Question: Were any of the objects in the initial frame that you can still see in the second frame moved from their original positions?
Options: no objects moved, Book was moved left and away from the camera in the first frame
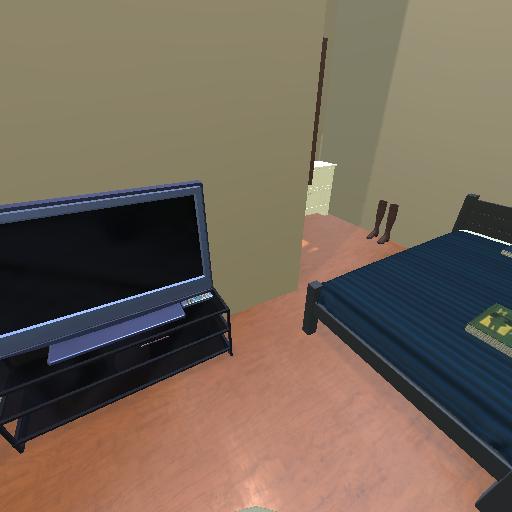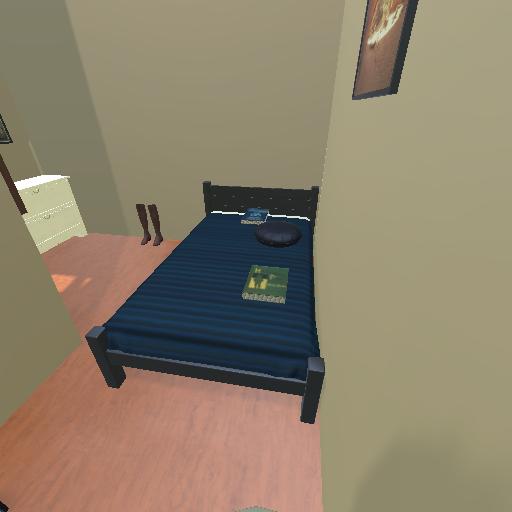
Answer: no objects moved